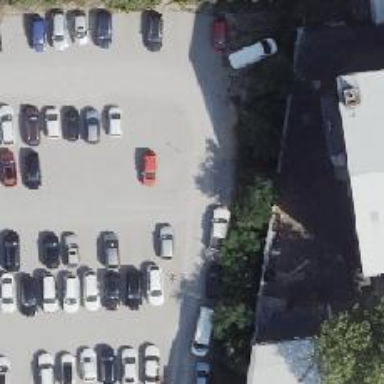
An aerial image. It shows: Parking aisle designated as service road.